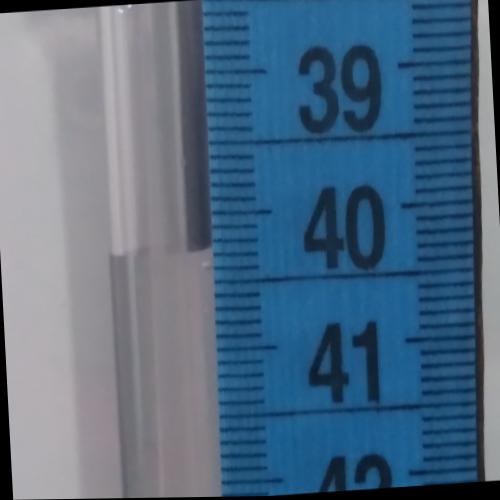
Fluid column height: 40.3 cm